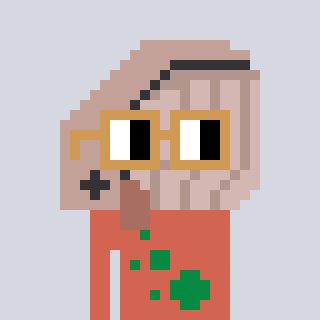
a pixel art character with square brown glasses, a whale-shaped head and a peachy-colored body on a cool background